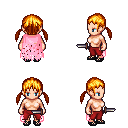
a pixel art fantasy rpg character, female body template, human, light skin, pink tattered cape, red pants, light blonde twin-tailed hairstyle, ghillies, dagger, four views (front, back, left, right), 2x2 character sprite sheet, small pixel art, hard edges, no anti-aliasing